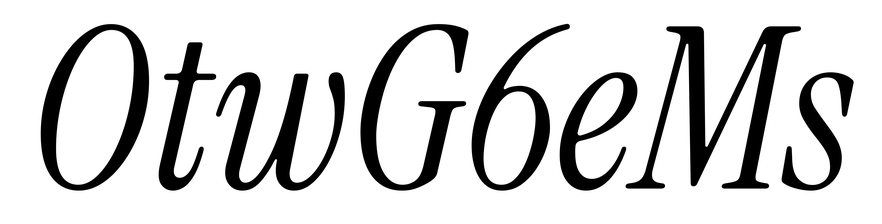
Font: InstrumentSerif-Italic